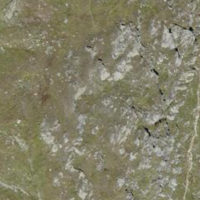
EUNIS habitat code: 26
Species observed at this site:
Anthus spinoletta